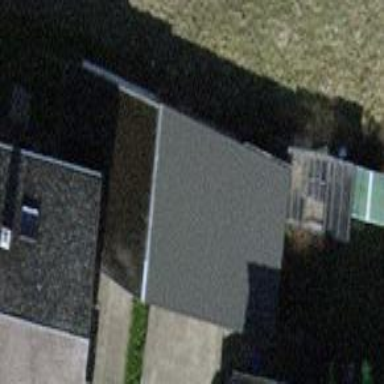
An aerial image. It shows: Garage building.